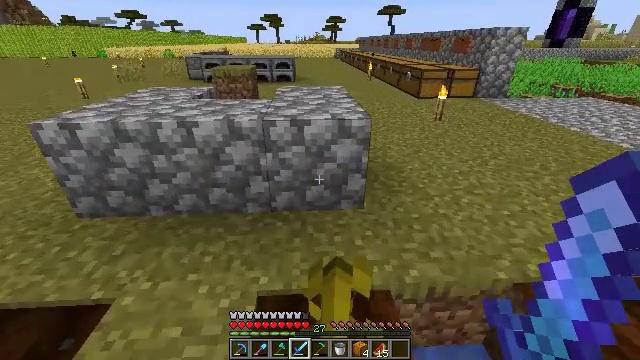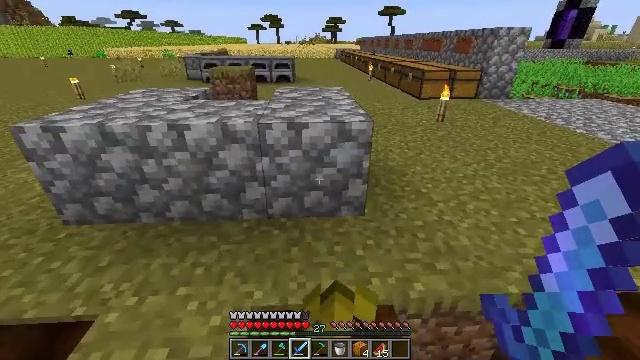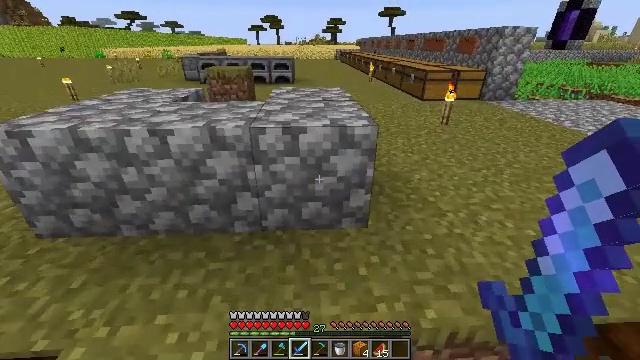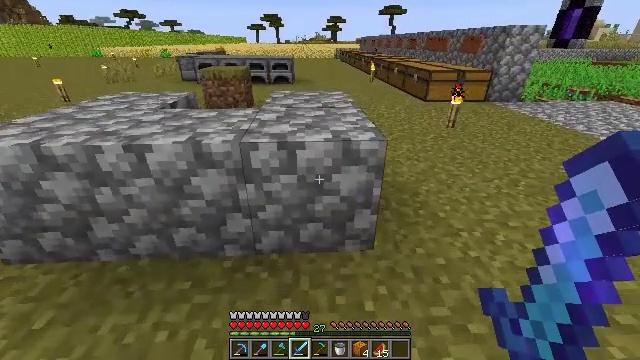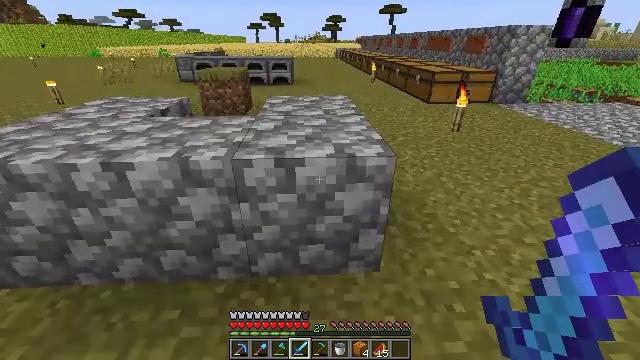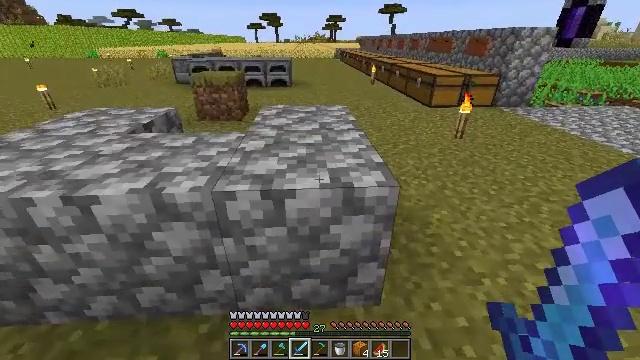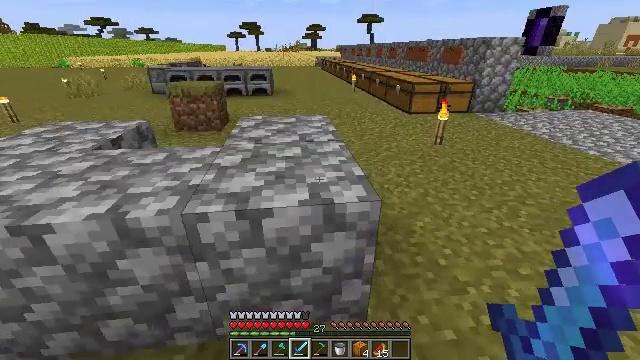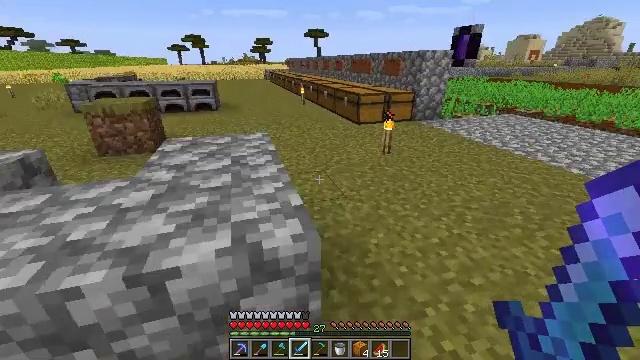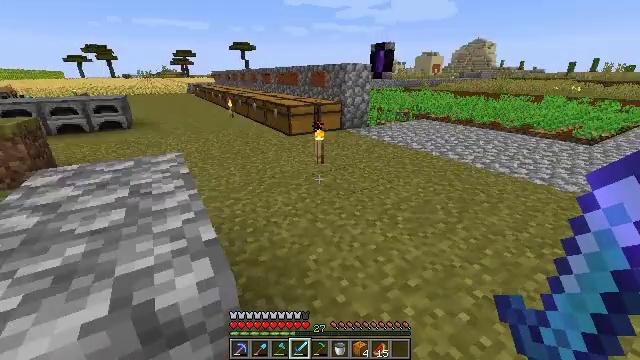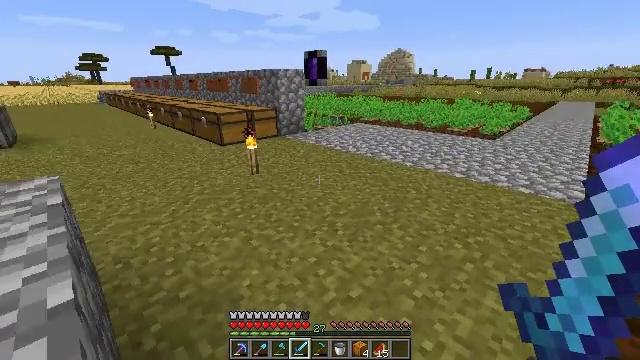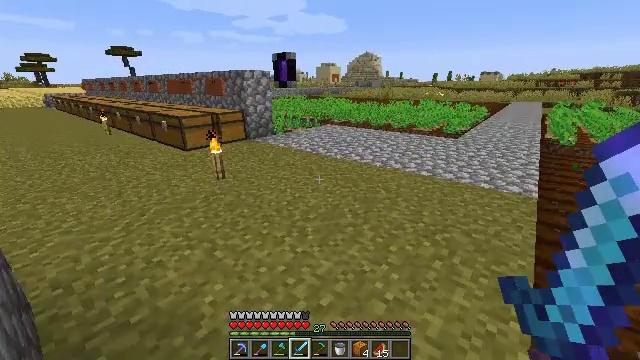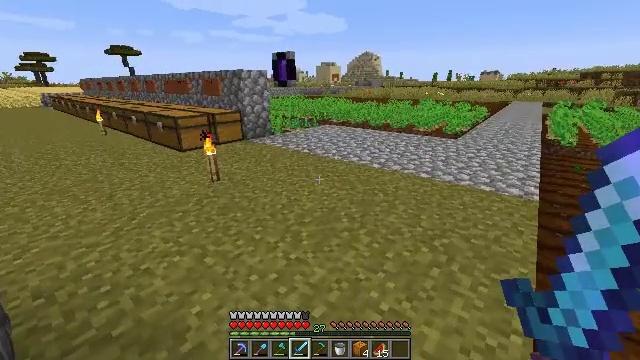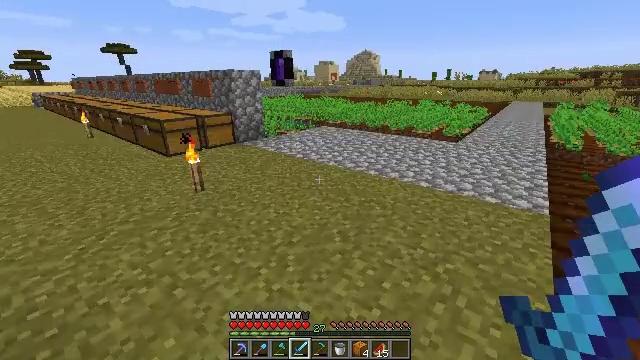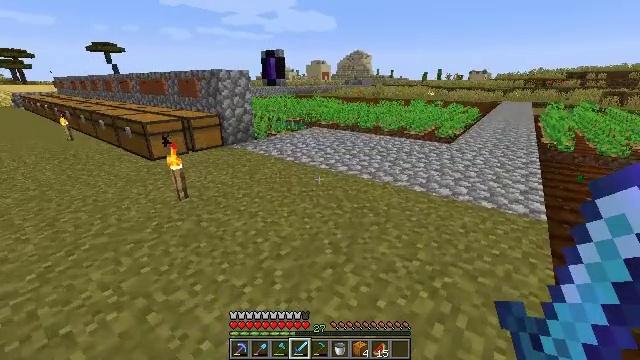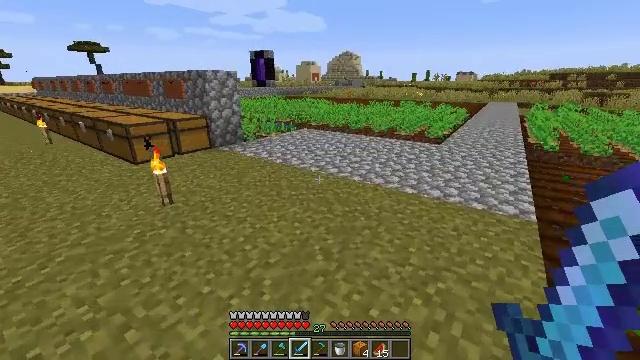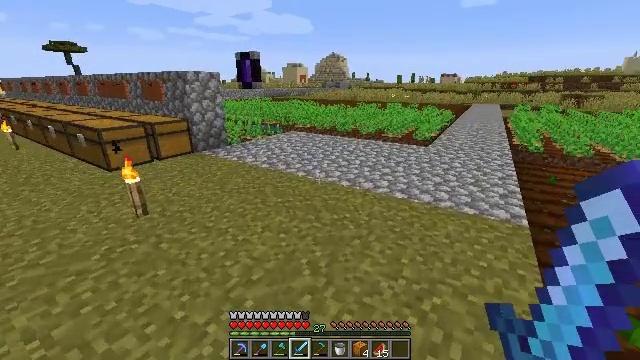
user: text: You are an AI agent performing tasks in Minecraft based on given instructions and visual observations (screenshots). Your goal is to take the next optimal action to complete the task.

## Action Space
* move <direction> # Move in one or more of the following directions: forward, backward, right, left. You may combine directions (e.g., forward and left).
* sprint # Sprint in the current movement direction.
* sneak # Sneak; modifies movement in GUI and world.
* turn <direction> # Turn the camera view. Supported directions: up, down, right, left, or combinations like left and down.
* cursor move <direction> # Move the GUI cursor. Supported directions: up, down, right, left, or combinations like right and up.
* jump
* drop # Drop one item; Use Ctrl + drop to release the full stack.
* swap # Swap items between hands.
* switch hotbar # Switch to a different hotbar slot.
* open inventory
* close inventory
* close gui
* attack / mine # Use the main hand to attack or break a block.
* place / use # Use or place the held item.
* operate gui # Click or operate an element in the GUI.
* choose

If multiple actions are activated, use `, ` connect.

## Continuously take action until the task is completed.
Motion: motion action
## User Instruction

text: Mine potatoes from the farmland.
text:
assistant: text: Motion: move forward
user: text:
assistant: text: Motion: move forward
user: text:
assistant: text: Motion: move forward
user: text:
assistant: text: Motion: move forward
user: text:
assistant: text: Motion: move forward and move right
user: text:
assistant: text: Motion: move forward and move right, turn right and up
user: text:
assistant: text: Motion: move forward and move right, turn right and up
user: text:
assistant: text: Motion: move forward and move right, turn right and up
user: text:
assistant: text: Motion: move forward and move right, turn right and up
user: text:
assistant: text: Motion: move forward and move right, turn right
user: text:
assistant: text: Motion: move forward
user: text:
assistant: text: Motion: move forward
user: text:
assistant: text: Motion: move forward, turn right
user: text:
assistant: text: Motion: move forward, turn right
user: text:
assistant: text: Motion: move forward, sprint, turn right
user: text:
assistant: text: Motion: move forward, sprint, turn right
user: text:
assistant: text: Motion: move forward, sprint, turn right
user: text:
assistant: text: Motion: move forward, sprint, turn right
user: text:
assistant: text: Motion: move forward, sprint, turn right
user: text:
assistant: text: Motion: move forward, sprint
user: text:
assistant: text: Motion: move forward, sprint
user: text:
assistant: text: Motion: move forward, sprint
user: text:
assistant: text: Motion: move forward, sprint
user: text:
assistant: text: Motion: move forward, sprint
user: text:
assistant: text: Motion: move forward, sprint
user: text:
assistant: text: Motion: move forward, sprint
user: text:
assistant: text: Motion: move forward, sprint
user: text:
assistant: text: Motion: move forward, sprint
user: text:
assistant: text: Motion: move forward, sprint
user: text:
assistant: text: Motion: move forward, sprint